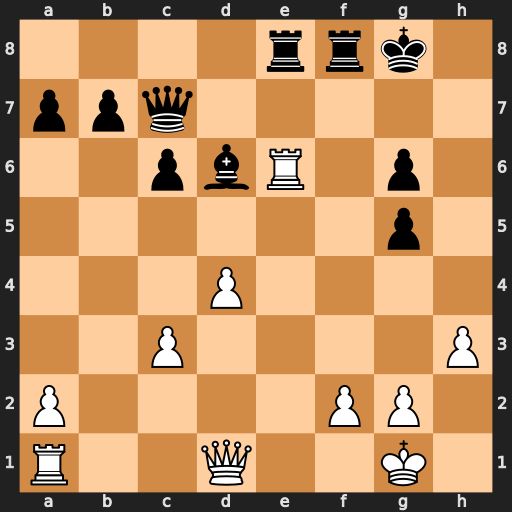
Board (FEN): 4rrk1/ppq5/2pbR1p1/6p1/3P4/2P4P/P4PP1/R2Q2K1
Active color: w
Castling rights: -
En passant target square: -
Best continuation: Rxg6+ Kf7 Qh5 Ke7 Rg7+ Kd8 Rxc7